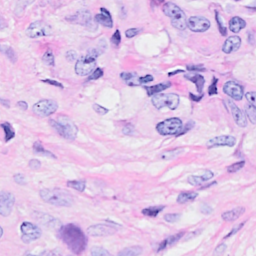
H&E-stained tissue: Breast